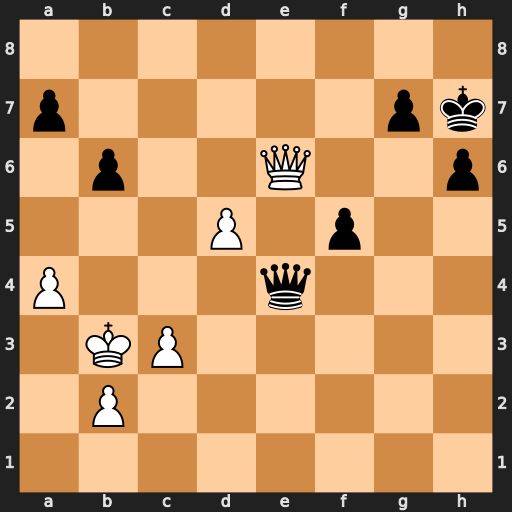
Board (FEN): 8/p5pk/1p2Q2p/3P1p2/P3q3/1KP5/1P6/8
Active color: w
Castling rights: -
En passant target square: -
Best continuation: Qxe4 fxe4 d6 e3 Kc2